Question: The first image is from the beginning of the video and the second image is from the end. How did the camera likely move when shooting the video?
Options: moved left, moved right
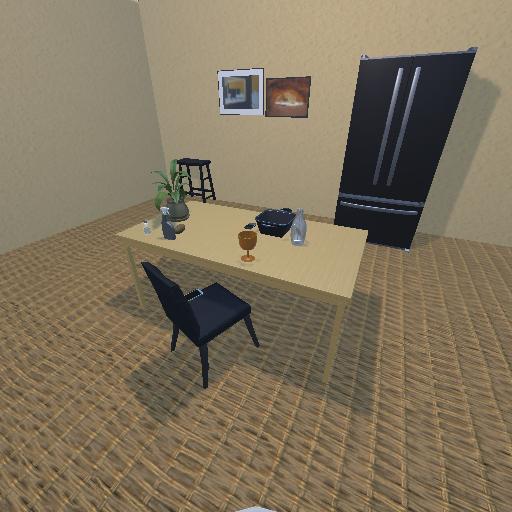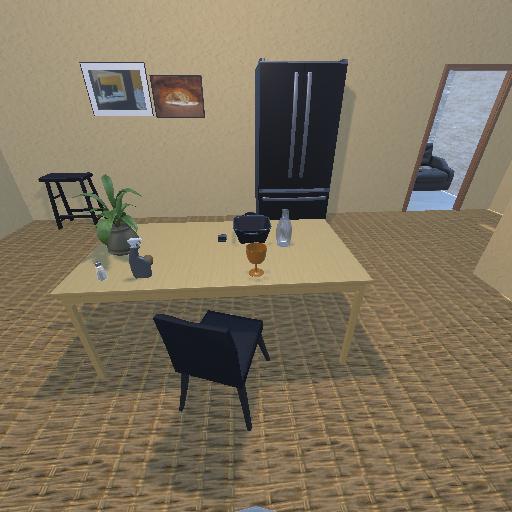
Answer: moved left